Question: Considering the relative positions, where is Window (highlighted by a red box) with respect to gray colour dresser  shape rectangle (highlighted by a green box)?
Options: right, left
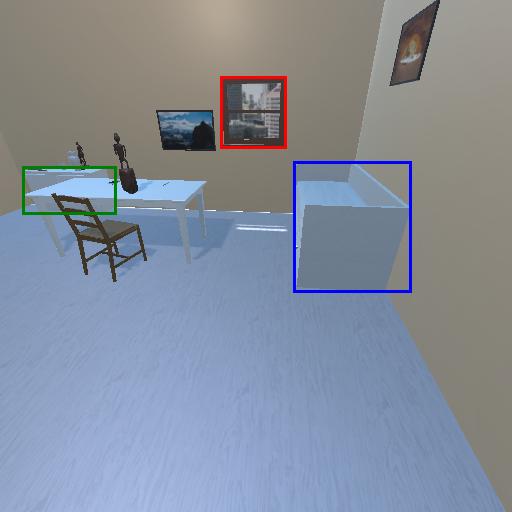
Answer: right